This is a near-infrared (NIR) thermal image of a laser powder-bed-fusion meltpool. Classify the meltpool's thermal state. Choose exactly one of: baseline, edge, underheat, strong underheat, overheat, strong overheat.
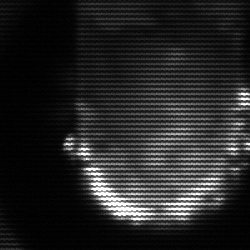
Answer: baseline